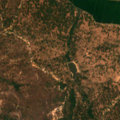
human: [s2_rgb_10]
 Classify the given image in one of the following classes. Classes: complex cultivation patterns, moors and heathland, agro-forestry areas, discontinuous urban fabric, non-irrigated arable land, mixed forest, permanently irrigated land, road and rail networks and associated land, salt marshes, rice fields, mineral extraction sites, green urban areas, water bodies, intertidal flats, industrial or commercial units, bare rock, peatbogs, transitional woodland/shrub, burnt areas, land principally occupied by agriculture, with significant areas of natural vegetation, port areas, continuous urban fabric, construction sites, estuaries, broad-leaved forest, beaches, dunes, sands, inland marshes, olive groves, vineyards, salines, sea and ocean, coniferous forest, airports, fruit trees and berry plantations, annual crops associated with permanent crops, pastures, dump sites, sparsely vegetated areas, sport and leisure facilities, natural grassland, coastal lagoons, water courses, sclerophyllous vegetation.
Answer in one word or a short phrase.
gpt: rice fields, agro-forestry areas, broad-leaved forest, mixed forest